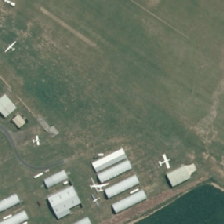
Land cover: urban_parkland